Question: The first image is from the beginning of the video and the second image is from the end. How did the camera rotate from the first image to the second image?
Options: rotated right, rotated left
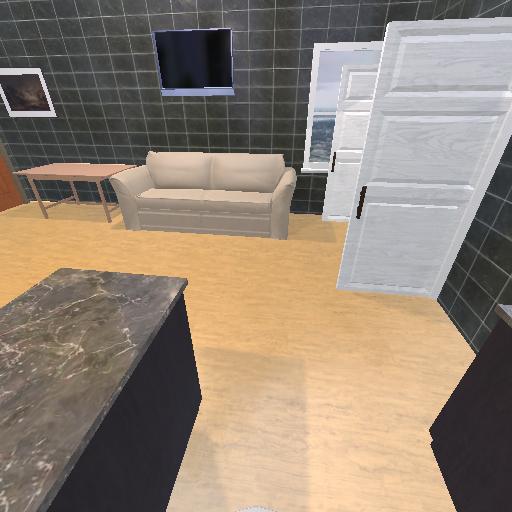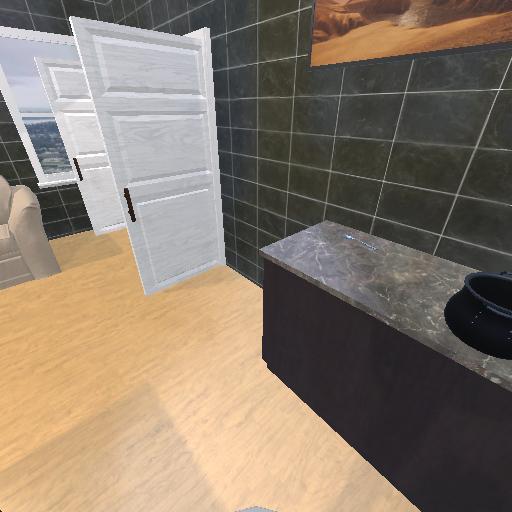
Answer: rotated right